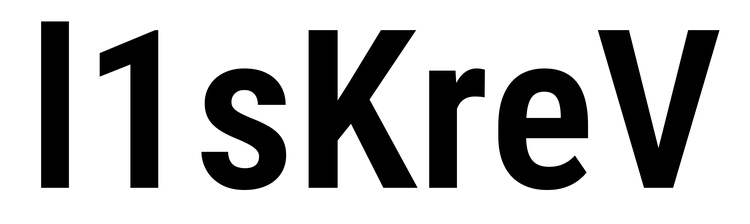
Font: Roboto_Condensed_SemiBold